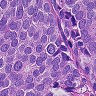
Metastatic tissue present: yes